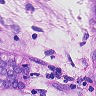
Metastatic tissue present: yes